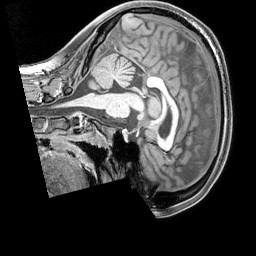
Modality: T1w
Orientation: sagittal
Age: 19
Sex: female
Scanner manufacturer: siemens
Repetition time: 2.3 s
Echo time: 0.00226 s